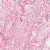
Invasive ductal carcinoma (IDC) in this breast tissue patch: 0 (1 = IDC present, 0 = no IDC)